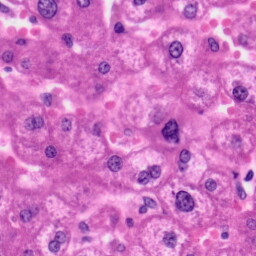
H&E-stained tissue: Liver